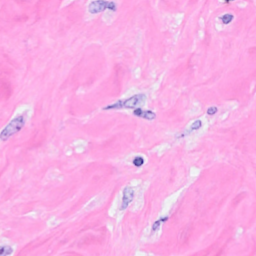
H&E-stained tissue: Breast